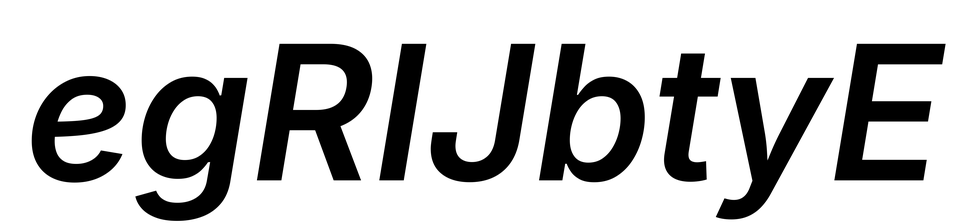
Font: Inter-Italic_SemiBold_Italic